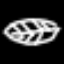
Label: leaf